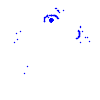
Particle: kaon